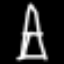
Label: The Eiffel Tower